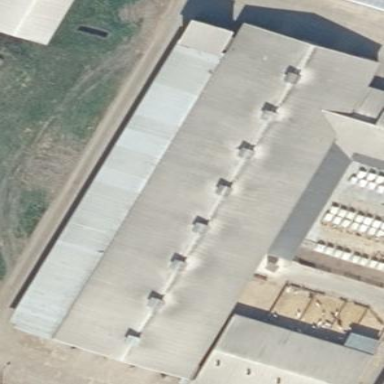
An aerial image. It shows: Gabled grey-colored farm auxiliary building with the roof oriented along its structure.